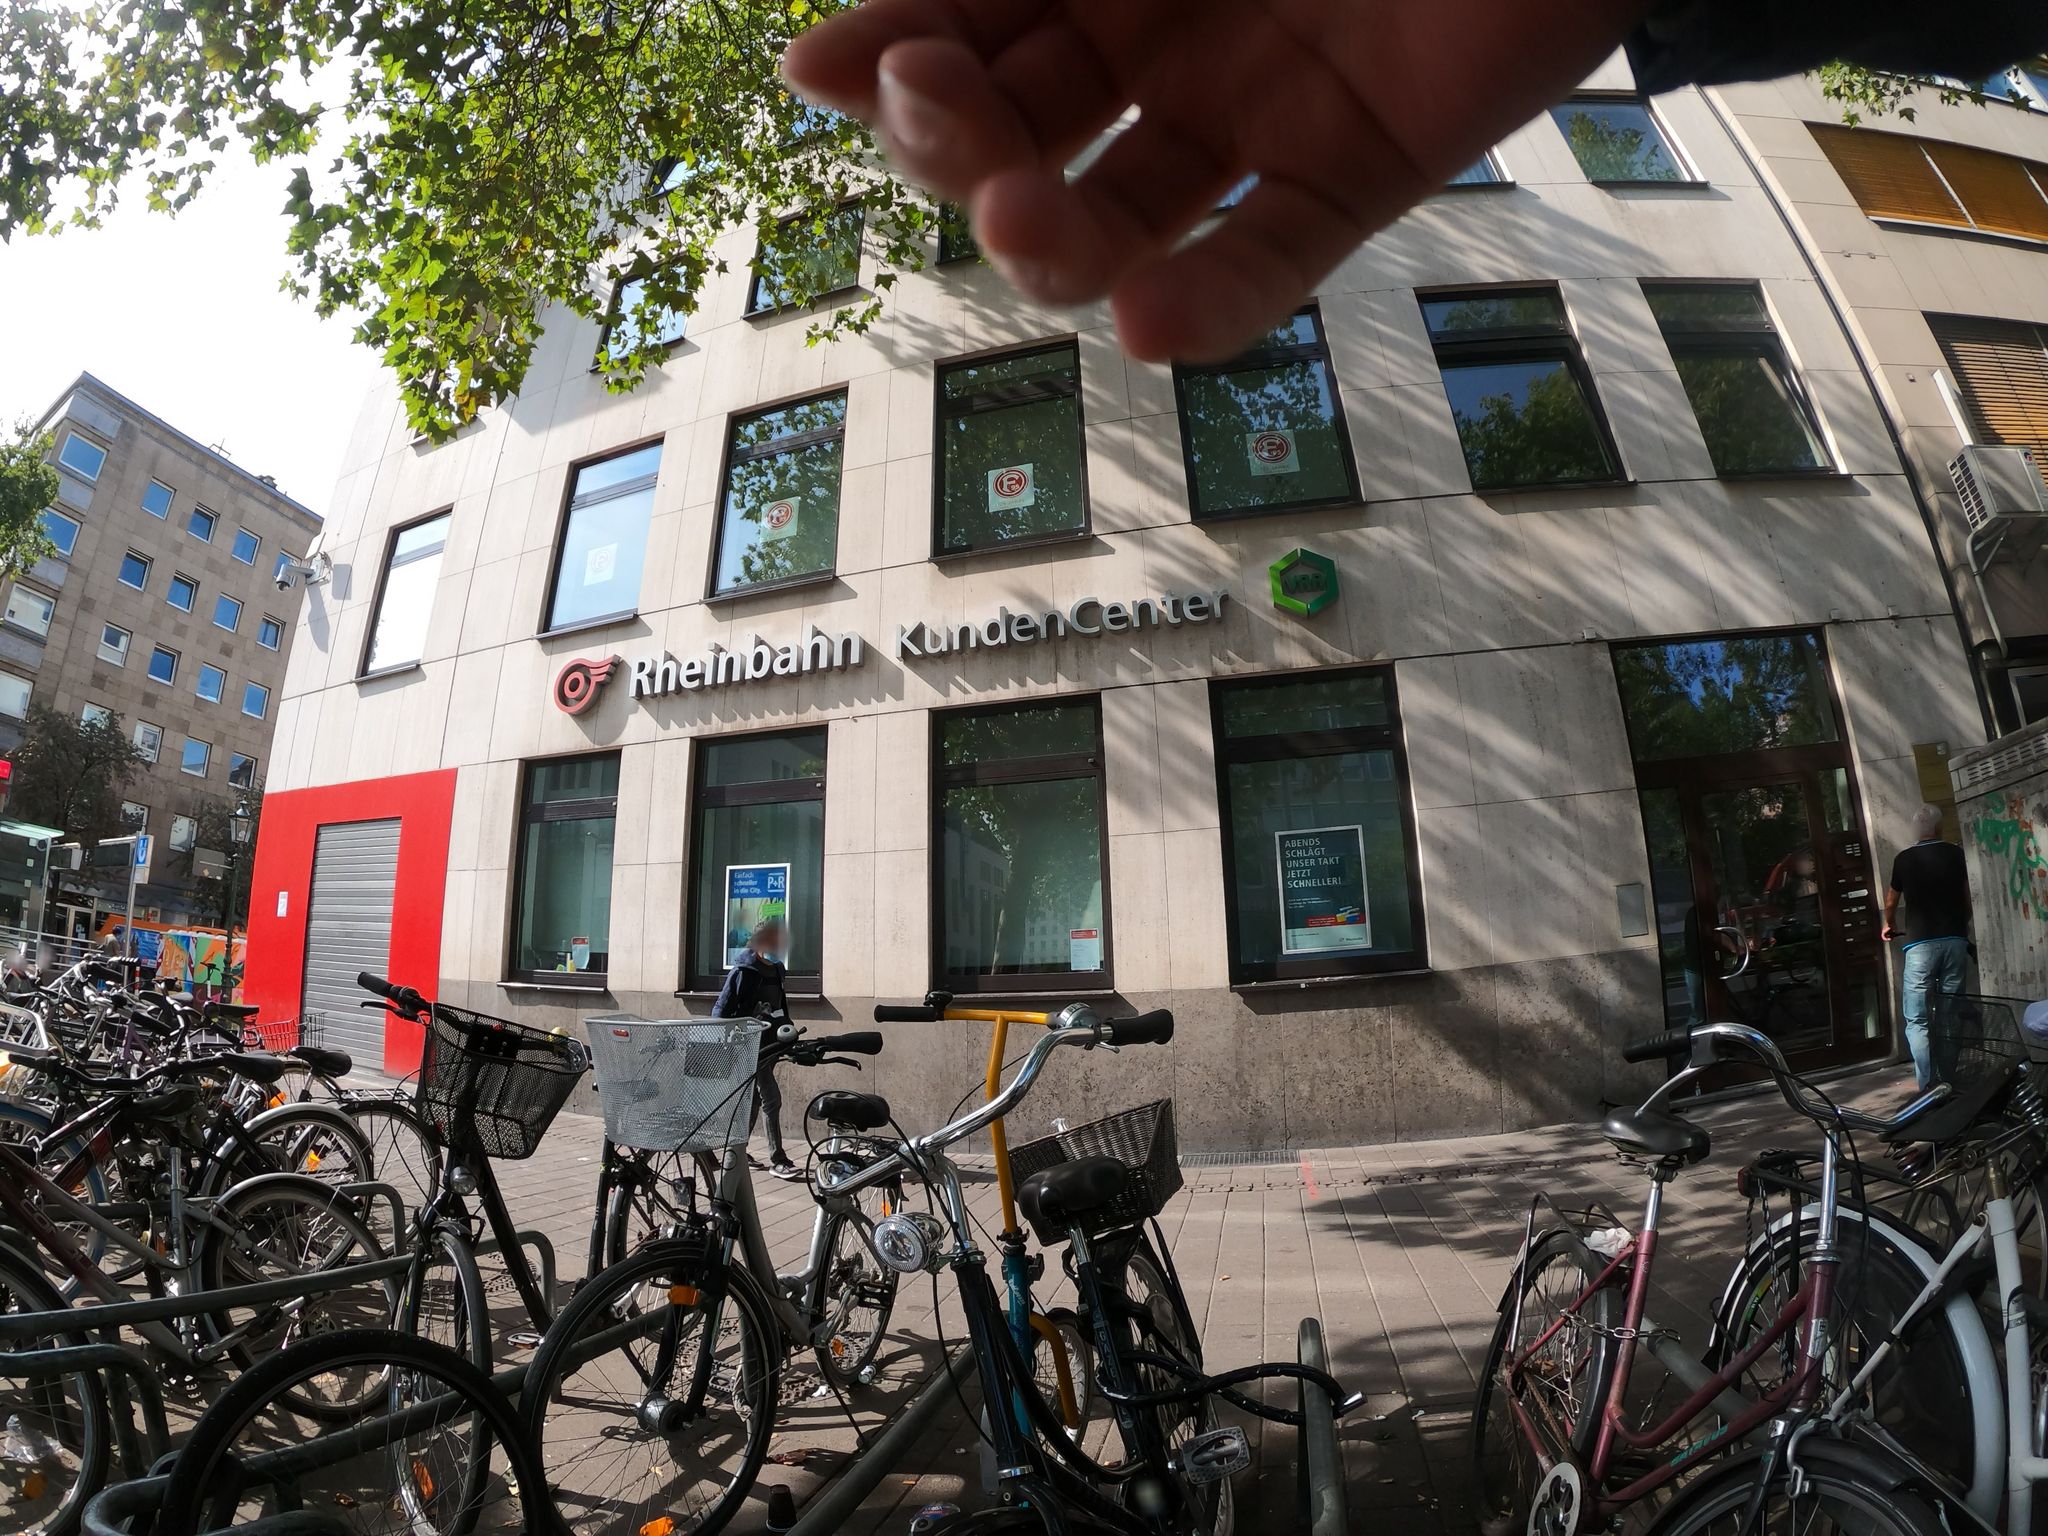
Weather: clear
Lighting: day
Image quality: good
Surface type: walking surface
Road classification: footway, elevator
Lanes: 2
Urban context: urban centre
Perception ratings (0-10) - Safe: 1.02, Lively: 8.5, Beautiful: 4.36, Boring: 1.75, Depressing: 2.76, Wealthy: 6.08